Question: I want to rename View to View1. How can I do this?

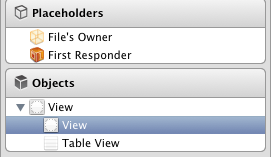
Answer: Not sure what you are planning to do. If you want to have this view renamed in IB objects inspector:
1. Select the view
2. open right panel
3. go to the Identity Inspector(3rd icon)
4. fill Identity->Label (with placeholder "Xcode Specific Label").
However, if you want to access the view from view controller(use it in code), you should read about IBOutlets.